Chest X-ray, PA view. Patient: 65 years old, sex M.
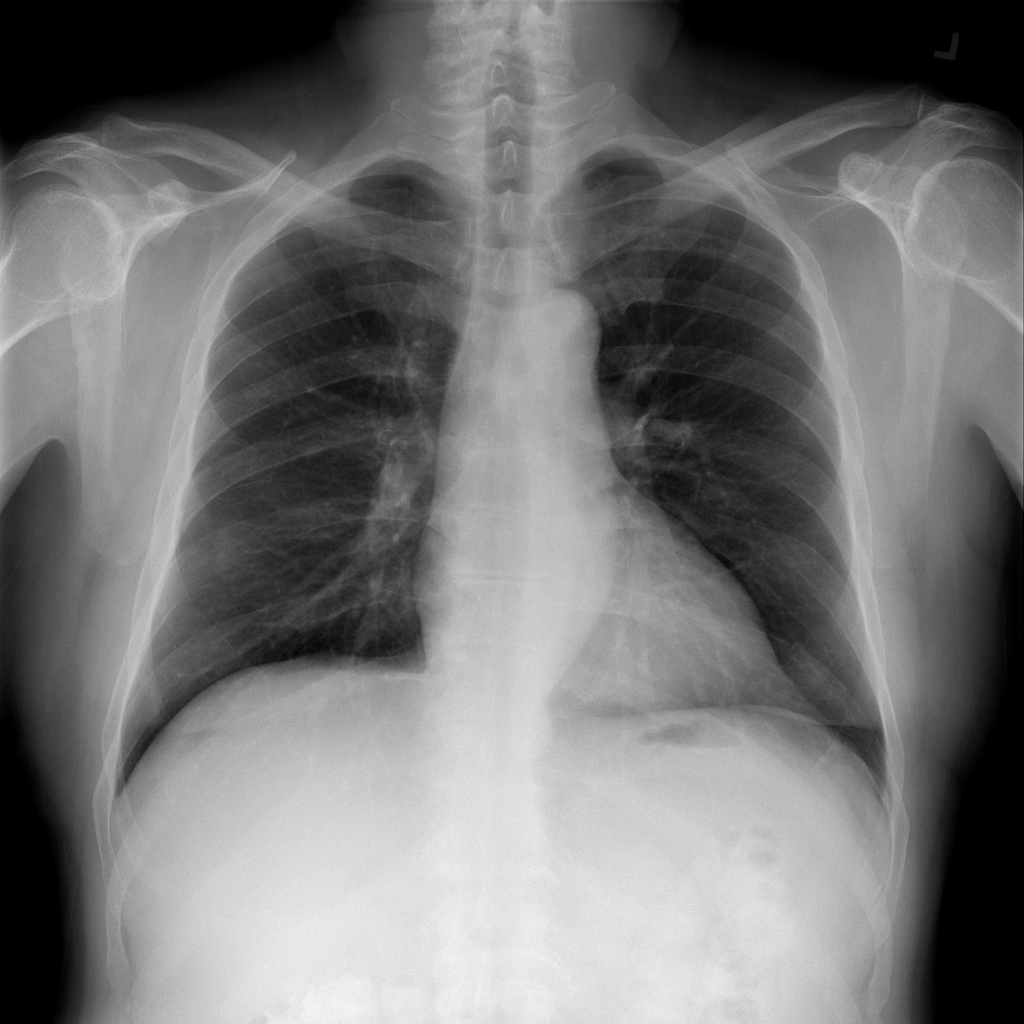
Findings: No Finding